Field crop: maize
Growth stage: 2
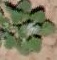
Species: chenopodium